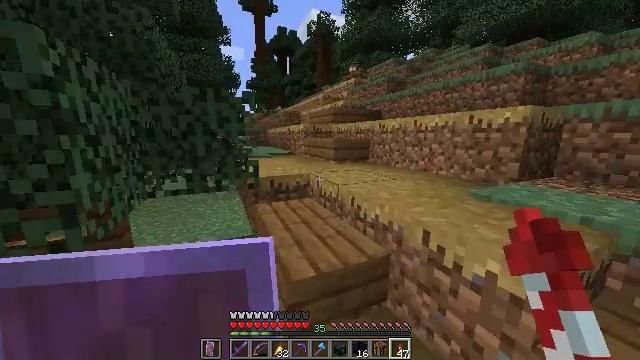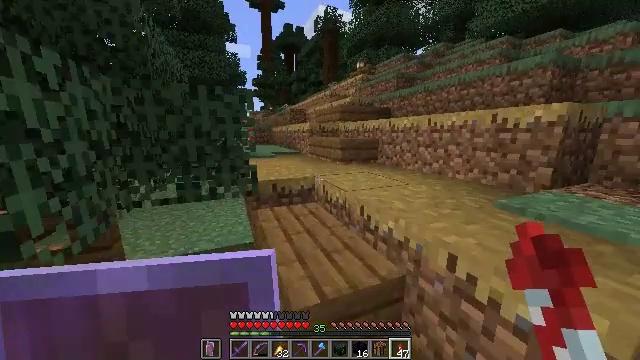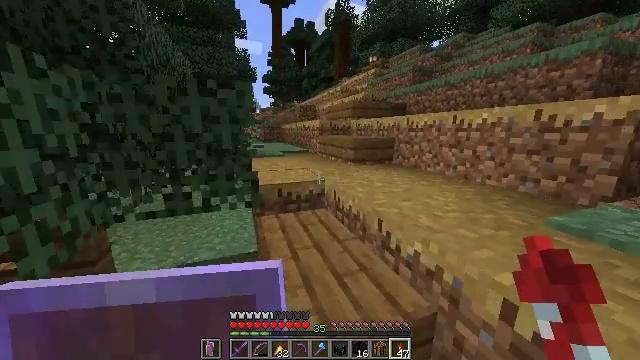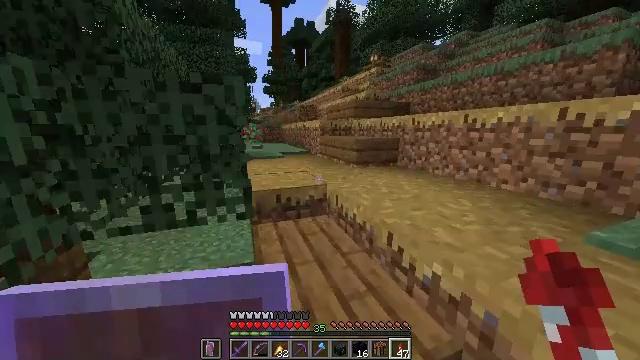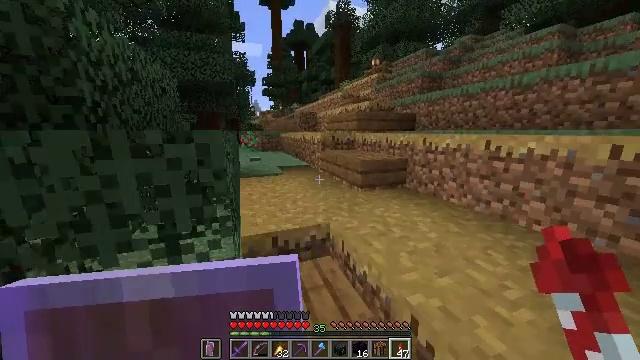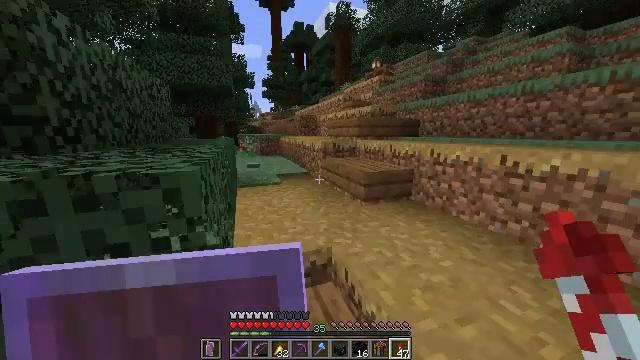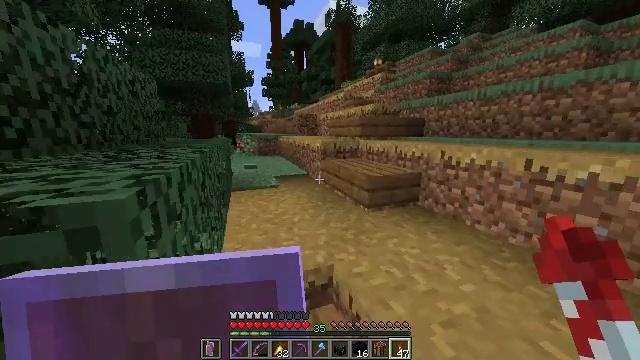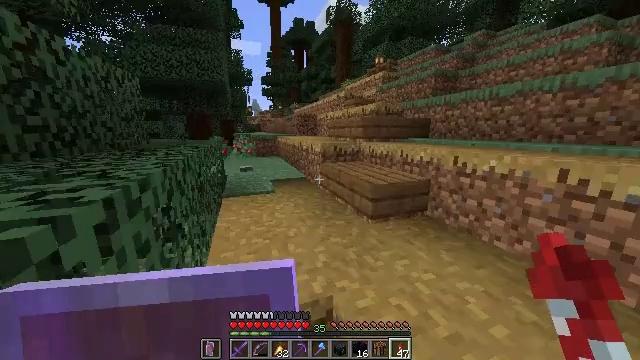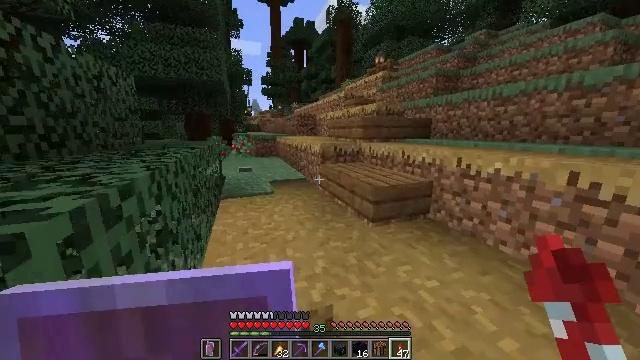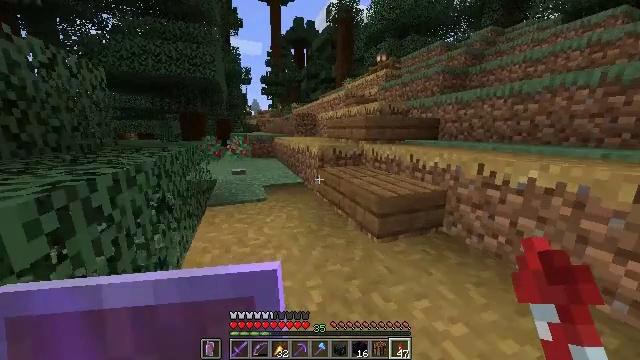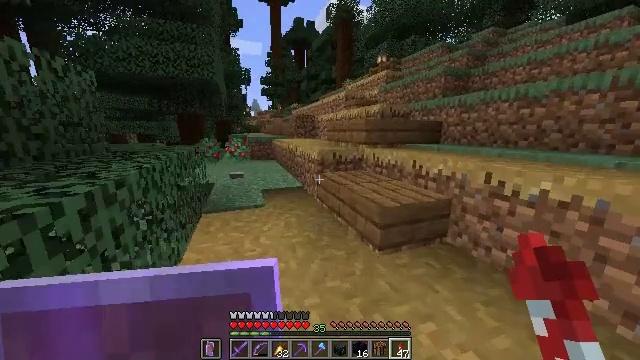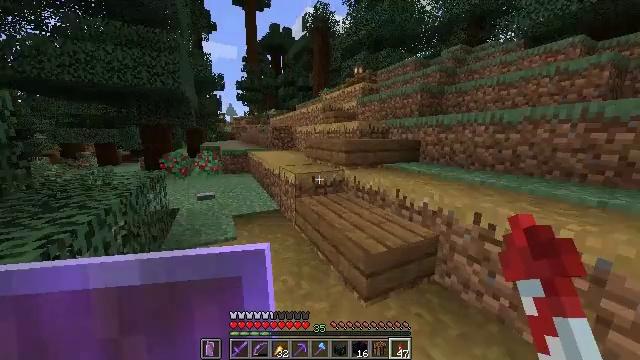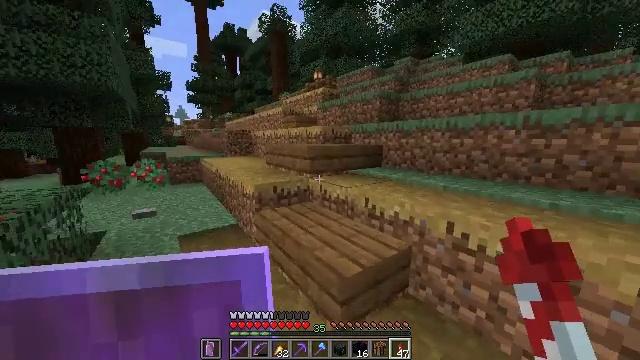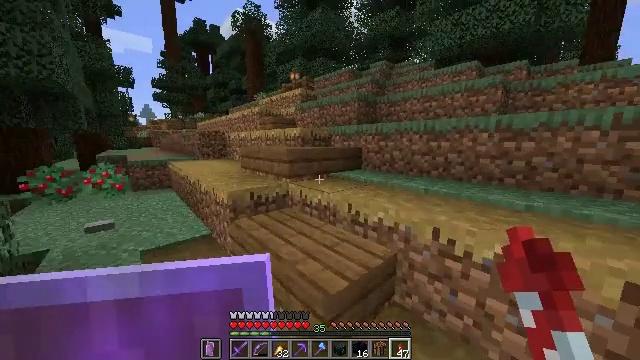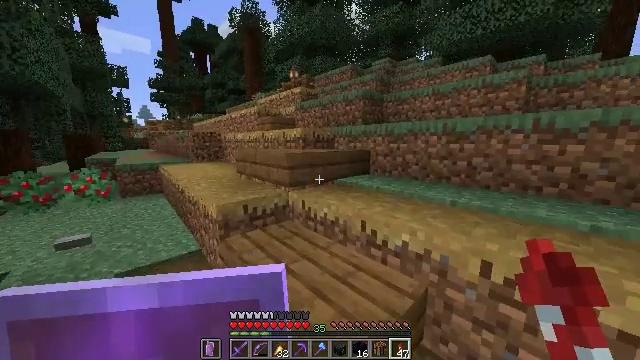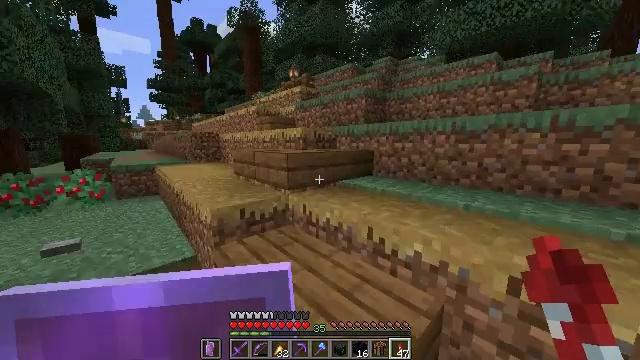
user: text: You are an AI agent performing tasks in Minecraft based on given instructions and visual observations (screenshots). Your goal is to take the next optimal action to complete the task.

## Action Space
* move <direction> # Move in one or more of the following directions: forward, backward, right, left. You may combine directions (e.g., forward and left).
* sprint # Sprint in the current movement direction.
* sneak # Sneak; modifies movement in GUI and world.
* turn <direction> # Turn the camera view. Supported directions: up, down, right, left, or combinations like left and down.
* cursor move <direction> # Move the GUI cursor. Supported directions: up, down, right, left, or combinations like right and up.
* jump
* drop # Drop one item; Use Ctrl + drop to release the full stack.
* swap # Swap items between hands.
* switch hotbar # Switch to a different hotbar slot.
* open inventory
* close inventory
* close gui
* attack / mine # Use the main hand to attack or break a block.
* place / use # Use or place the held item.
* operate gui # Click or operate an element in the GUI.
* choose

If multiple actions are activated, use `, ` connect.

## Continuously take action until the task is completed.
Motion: motion action
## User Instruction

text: Craft the light gray carpet with light gray wool.
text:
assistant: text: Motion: move forward, sprint, turn left, attack / mine
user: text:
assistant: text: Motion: move forward, sprint, turn left, attack / mine
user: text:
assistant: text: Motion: move forward, sprint, attack / mine
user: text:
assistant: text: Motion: move forward, sprint, attack / mine
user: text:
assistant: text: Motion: move forward, sprint, attack / mine
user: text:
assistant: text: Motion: move forward, sprint, attack / mine
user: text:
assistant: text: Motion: move forward, sprint, attack / mine
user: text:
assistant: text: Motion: move forward, sprint, attack / mine
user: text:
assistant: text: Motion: move forward, sprint, attack / mine
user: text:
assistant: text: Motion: move forward, sprint, attack / mine
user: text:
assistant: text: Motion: move forward, sprint, turn right, attack / mine
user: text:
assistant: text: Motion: move forward, sprint, turn right and up, attack / mine
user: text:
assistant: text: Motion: move forward, sprint, turn right, attack / mine
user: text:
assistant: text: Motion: move forward, sprint, attack / mine
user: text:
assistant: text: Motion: move forward, sprint, attack / mine
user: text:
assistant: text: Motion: move forward, sprint, attack / mine
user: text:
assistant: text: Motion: move forward, sprint, attack / mine
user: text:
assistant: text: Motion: move forward, sprint, attack / mine
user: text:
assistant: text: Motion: move forward, sprint, attack / mine
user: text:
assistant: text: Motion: move forward, sprint, attack / mine
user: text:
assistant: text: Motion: move forward, sprint, attack / mine
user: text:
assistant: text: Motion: move forward, sprint, attack / mine
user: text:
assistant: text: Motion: move forward, sprint, turn left, attack / mine
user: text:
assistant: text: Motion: move forward, sprint, turn left, attack / mine
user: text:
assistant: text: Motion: move forward, sprint, turn left and down, attack / mine
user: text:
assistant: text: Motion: move forward, sprint, turn left, attack / mine
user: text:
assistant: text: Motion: move forward, sprint, turn left, attack / mine
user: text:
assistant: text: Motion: move forward, sprint, attack / mine
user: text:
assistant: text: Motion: move forward, sprint, attack / mine
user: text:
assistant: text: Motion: move forward, sprint, attack / mine